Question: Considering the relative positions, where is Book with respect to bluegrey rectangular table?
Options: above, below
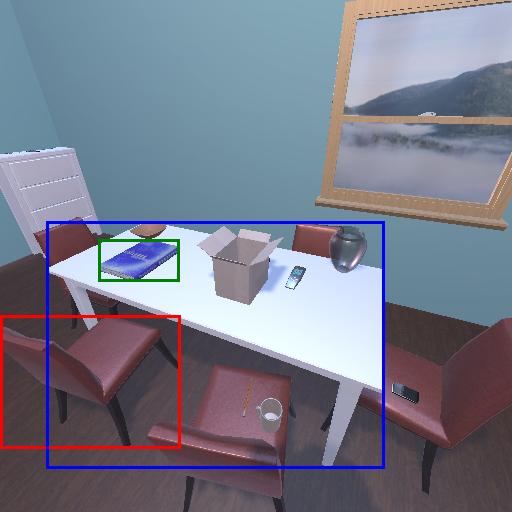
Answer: above